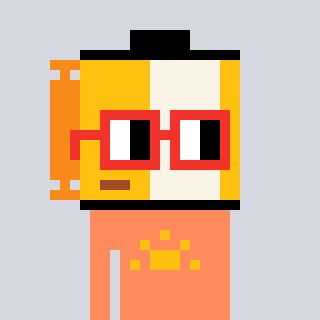
a pixel art character with square red glasses, a film roll-shaped head and a peachy-colored body on a cool background